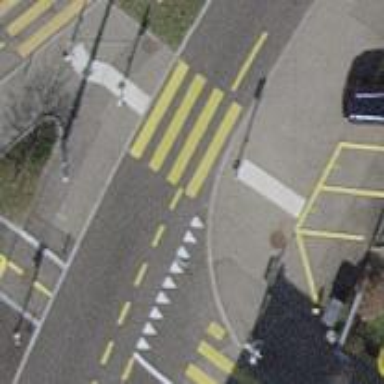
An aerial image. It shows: Crossing with zebra markings controlled by traffic signals.